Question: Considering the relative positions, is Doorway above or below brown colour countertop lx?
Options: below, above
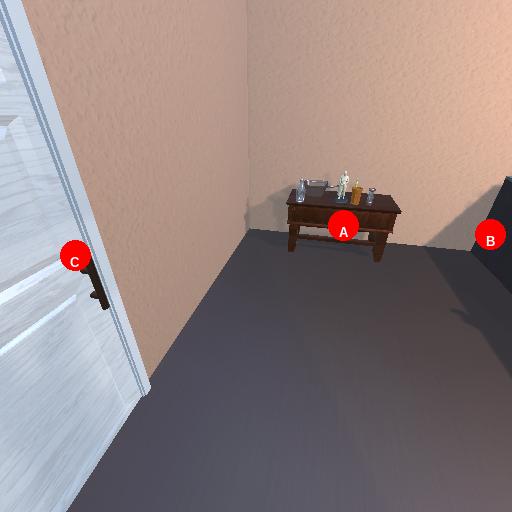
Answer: below